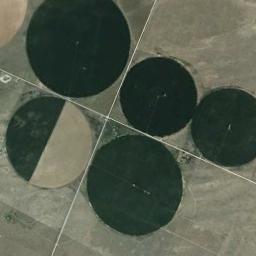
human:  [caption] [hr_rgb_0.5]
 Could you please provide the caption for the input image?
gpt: Five green and earthy circular fields .

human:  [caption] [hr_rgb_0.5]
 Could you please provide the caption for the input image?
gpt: Several dark green circular farmlands with different radii are on the ground and some roads go through these farmlands .

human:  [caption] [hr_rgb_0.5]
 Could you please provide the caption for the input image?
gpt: There is no circular farmland in the upper left corner .

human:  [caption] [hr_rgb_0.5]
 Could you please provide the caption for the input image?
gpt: There are four and a half green circle farmland in the bare land .

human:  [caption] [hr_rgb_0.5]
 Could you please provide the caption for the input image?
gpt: There are five circular farmlands of different sizes .